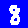
Digit: 8